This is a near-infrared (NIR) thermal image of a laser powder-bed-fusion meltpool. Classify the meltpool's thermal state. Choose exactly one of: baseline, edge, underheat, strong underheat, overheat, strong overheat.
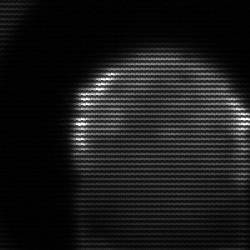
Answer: edge